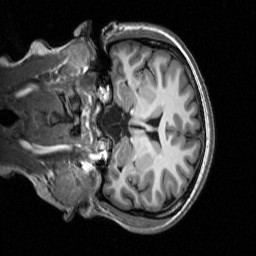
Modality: T1w
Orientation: coronal
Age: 28
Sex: female
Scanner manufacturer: siemens
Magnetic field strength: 3 T
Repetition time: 2.53 s
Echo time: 0.00277 s